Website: home-depot
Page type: account-selection
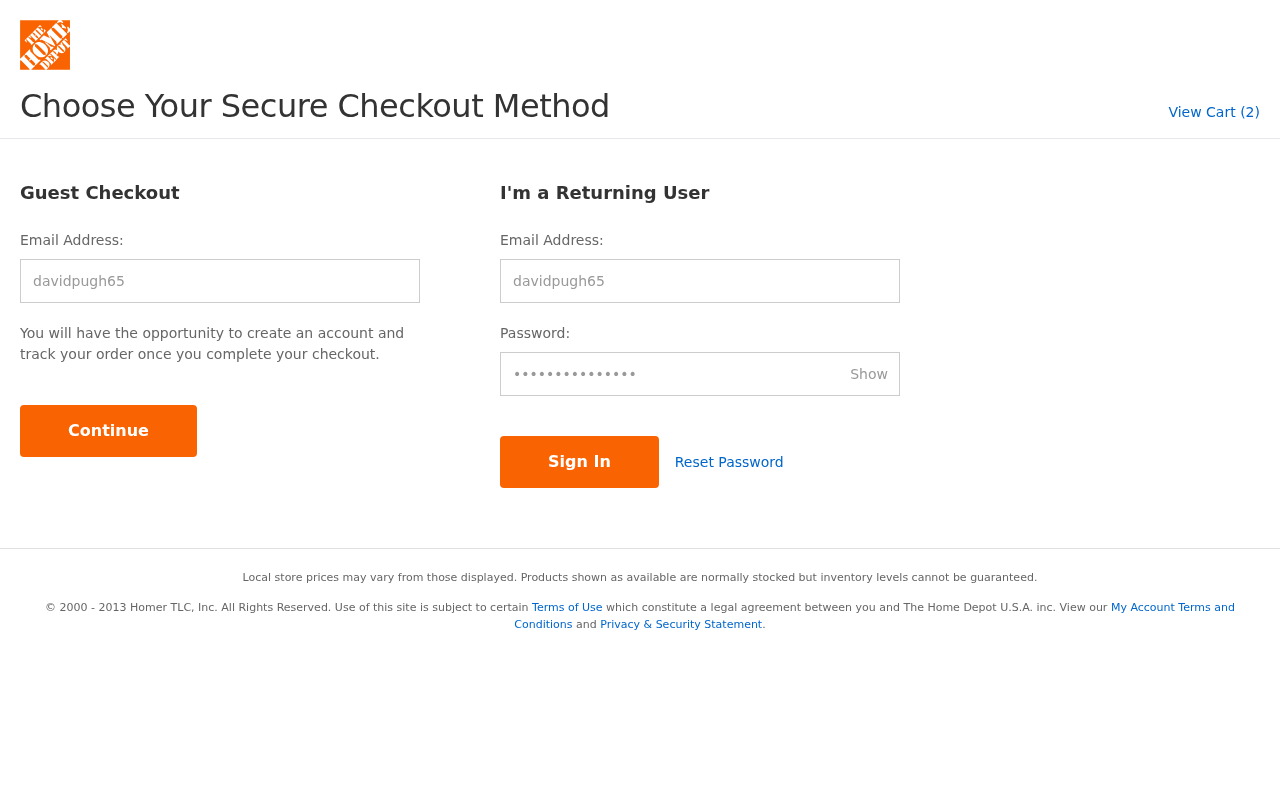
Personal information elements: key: PII_LOGIN_USERNAME
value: davidpugh65
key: PII_LOGIN_USERNAME2
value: davidpugh65
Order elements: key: ORDER_NUM_ITEMS
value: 2